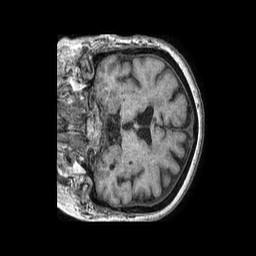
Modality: T1w
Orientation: coronal
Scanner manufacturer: philips
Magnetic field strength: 1.5 T
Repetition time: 0.007705 s
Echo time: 0.00351 s